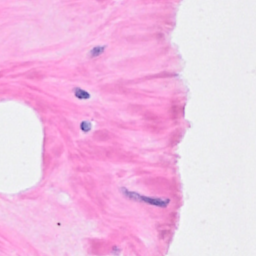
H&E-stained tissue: Breast